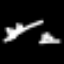
Label: diamond